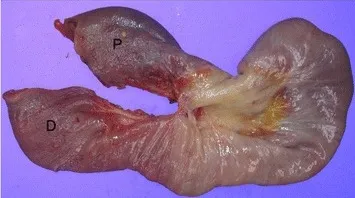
Specimen examination after laparotomy. There was no pathological leading point on the resected ileum.
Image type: medical_photograph (other_medical_photograph)